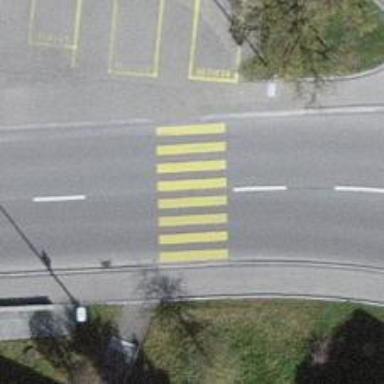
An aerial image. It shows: Uncontrolled zebra crossing on the road.